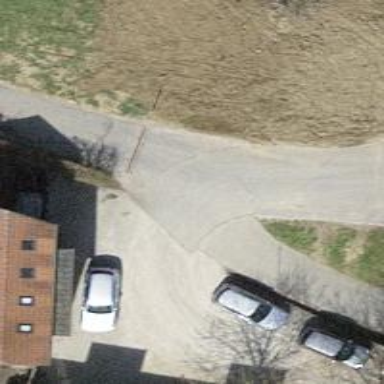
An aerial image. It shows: Agricultural motorcar on residential road.